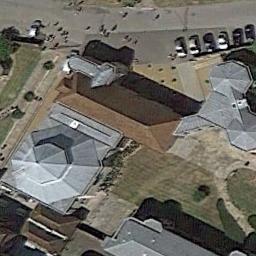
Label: church